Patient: sex M, age 72
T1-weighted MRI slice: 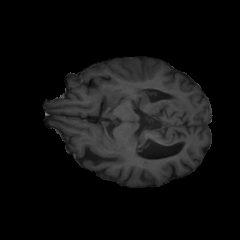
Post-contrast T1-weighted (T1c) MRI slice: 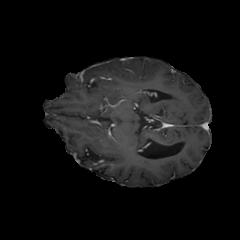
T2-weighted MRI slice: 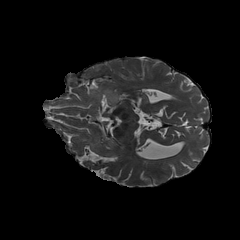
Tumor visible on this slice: yes
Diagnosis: Glioblastoma, IDH-wildtype
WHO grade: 4